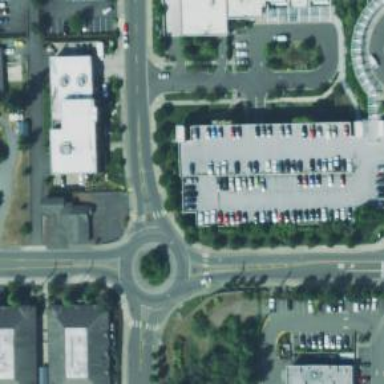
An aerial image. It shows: Roundabout at tertiary road junction.